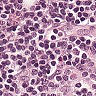
Metastatic tissue present: no